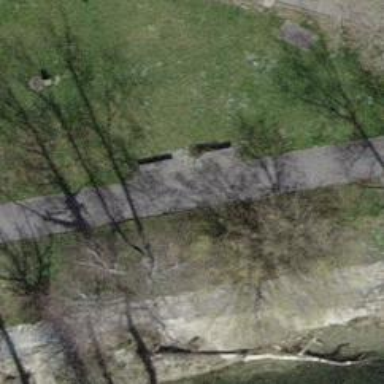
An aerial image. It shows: Black bench.